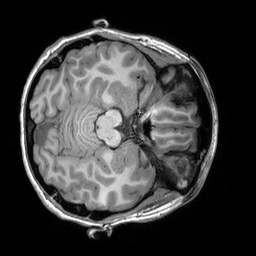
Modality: T1w
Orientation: axial
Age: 27
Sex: female
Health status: healthy
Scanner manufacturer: siemens
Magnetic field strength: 3 T
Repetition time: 2.3 s
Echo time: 0.00303 s